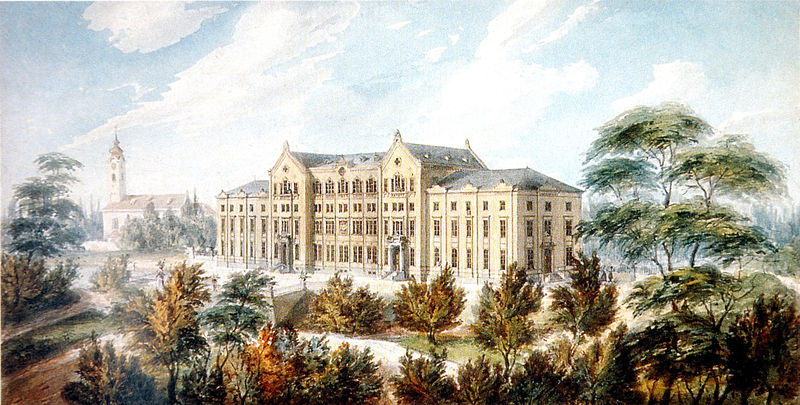
Titel: Beamtenreliktenanstalt in München - Entwurf, Perspektive
Künstler: Eduard Riedel
Standort: München
Institution: Bayerische Staatsbibliothek
Schlagwörter: baum, blau, blätter, flügel, gemälde, himmel, weiß, wolken, aquarell, bäume, frauen, grün, kirchturm, landschaft, menschen, ocker, äste, braun, fenster, frau, grau, hell, schwarz, strasse, säule, säulen, terasse, tür, zeichnung, anlage, dach, gebäude, gras, haus, park, parkanlage, rot, schloss, schnee, weg, wiese, wolke, beige, architektur, bild, natur, zweige, brücke, busch, büsche, gebüsch, kirche, sträucher, england, wald, turm, garten, farbig, fassade, türen, vedute, schule, hang, dächer, giebel, allee, farbe, hof, winter, fabrik, platz, treppe, treppen, uhr, stufen, tor, eingang, veranda, bayern, kloster, kreuz, zwiebeldach, münchen, palast, entwurf, portal, villa, portale, risalit, anwesen, frontansicht, einfahrt, balu, krankenhaus, lavierung, rosetten, wals, kirchturmuhr, turmuhr, kaserne, risalite, vorplatz, spitzdach, stadtschloss, schlosspark, universität, eald, zuweg, ö po.t, schlossgarten, parl, herbstlaub